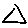
Label: triangle